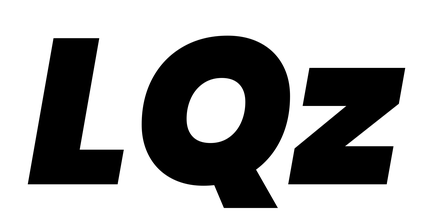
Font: Poppins-BlackItalic